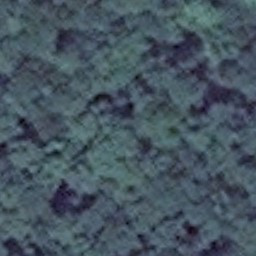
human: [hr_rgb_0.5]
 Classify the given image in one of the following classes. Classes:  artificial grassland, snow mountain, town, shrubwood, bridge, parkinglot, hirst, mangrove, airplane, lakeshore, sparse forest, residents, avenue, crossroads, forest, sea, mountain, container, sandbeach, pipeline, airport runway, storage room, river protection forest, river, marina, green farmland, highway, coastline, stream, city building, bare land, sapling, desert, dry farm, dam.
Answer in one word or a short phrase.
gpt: forest